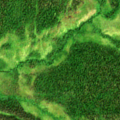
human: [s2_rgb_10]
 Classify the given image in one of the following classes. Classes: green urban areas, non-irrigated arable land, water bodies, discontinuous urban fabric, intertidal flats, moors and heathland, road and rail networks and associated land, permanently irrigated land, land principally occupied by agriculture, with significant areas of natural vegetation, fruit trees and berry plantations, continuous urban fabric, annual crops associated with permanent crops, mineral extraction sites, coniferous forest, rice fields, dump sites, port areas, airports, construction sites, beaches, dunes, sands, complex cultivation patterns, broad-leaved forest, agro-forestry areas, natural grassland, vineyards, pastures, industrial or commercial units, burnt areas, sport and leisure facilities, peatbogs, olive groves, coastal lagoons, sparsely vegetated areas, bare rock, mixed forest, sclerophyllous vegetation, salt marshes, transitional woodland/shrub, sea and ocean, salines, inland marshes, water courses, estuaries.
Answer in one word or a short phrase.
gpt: coniferous forest, peatbogs